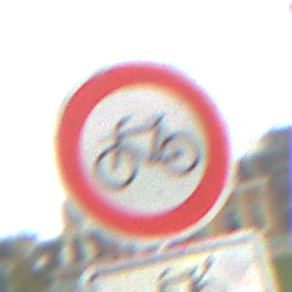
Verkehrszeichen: VerbotRadverkehr
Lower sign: EinspurigeFahrzeugeFrei6
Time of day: MorningAfternoon
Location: Outdoor (Suburban)
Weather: PartlyCloudy
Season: NotSpecified
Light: Natural